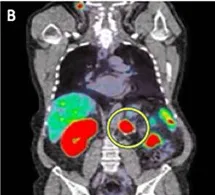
Comparison between baseline imaging and on-treatment imaging. At 8-week on pembrolizumab alone. Showing absence of metabolism decrease (yellow circle).
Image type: radiology (pet)